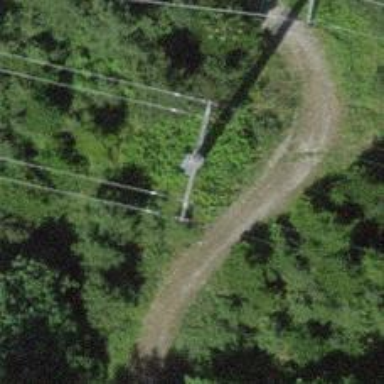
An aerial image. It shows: Power line is depicted.